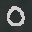
Label: 0